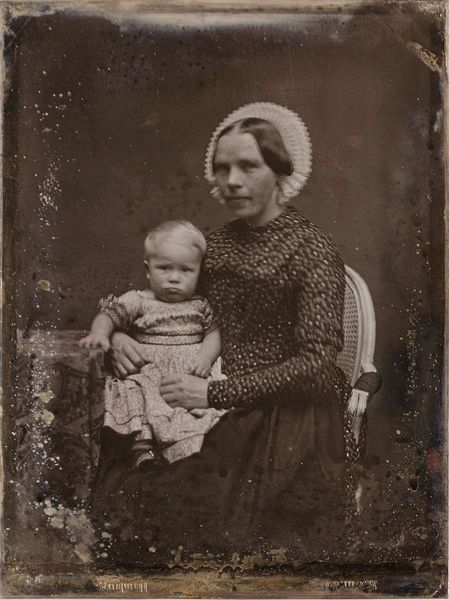
Titel: Albrecht Theodor (geb. 8. Aug. 1853, gest. 23.4.1923) mit seiner Mutter(?). Lübeck, 7. Aug. 1854
Künstler: David Eichmann
Standort: Hamburg
Institution: Museum für Kunst und Gewerbe Hamburg
Schlagwörter: frau, figur, mutter, kopfbedeckung, baby, foto, fotografie, photographie, doppelbildnis, doppelportrait, photo, sohn, lichtbild, daguerreotypie, bildwerke, angewandte und bildende kunst, hessische systematik, säugling, porträtfotografie, porträtphotographie, doppelporträt